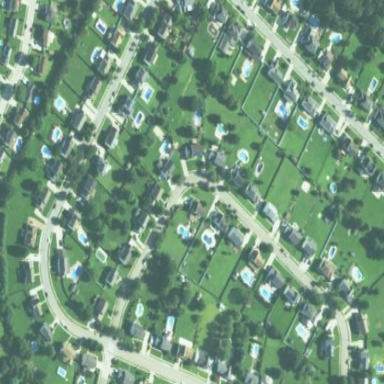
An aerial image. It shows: This residential area consists of single-family homes.